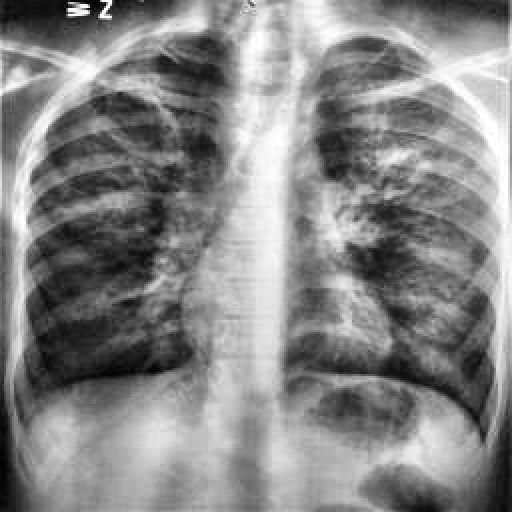
Finding: TUBERCULOSIS